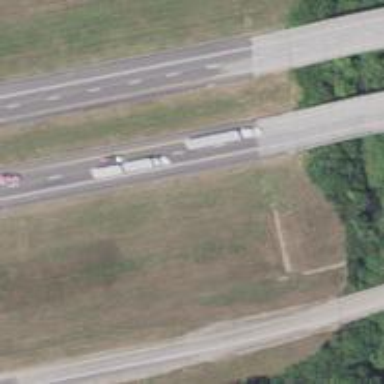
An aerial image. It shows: Asphalt motorway.